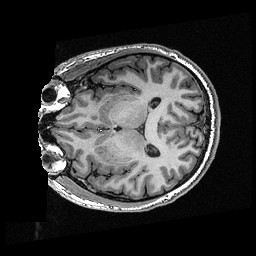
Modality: T1w
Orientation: axial
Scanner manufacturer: ge
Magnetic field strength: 3 T
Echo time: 0.00318 s